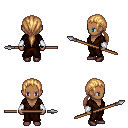
a pixel art fantasy rpg character, female body template, human, dark skin, brown robe, metal pants, light blonde ponytail hairstyle, white cloth bracers, maroon shoes, spear, four views (front, back, left, right), 2x2 character sprite sheet, small pixel art, hard edges, no anti-aliasing